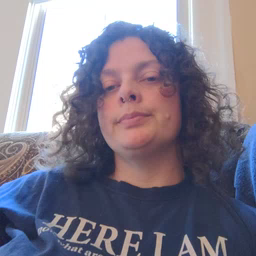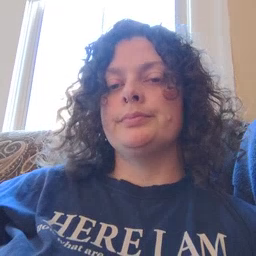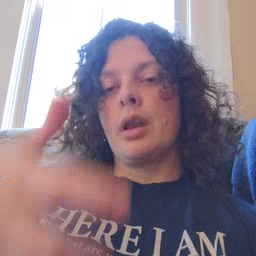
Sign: lion